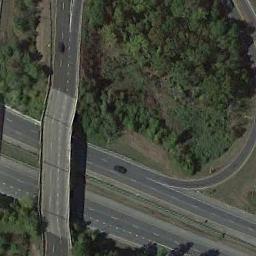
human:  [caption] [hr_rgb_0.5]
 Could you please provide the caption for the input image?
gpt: On the highway, There is an overpass .

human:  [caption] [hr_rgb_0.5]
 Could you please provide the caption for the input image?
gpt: Many trees are beside the overpass .

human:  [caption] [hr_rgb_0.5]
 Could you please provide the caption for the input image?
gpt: The cross-line overpass is over the roads in the forest .

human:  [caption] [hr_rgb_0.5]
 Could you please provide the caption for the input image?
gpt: The overpass is next to some trees .

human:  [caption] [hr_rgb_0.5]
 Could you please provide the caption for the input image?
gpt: There are many green trees beside the overpass .